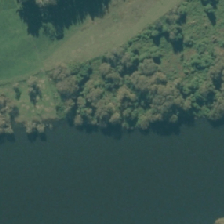
Land cover: deciduous_hardwood